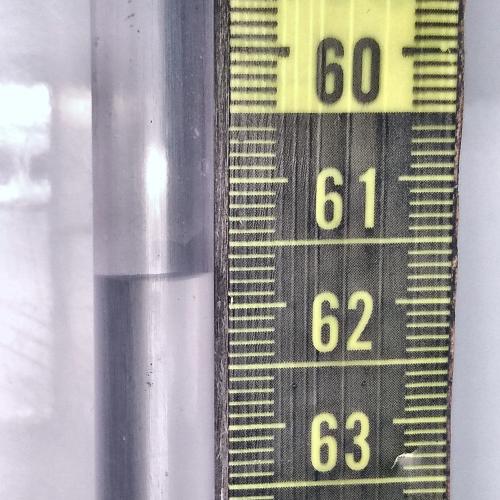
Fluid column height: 61.7 cm